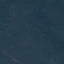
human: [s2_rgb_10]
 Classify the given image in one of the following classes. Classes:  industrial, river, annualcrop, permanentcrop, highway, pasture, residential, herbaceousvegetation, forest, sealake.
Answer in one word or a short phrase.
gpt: Forest